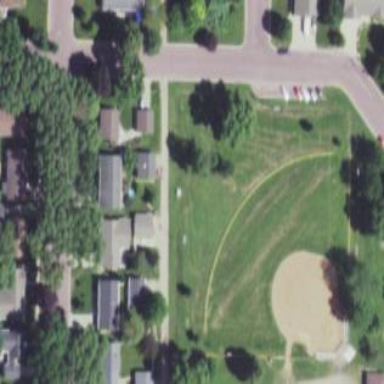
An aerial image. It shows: Pitch designated for sports like baseball and softball.